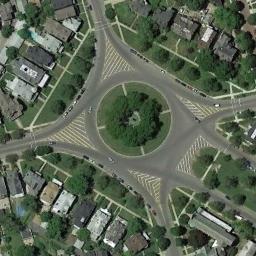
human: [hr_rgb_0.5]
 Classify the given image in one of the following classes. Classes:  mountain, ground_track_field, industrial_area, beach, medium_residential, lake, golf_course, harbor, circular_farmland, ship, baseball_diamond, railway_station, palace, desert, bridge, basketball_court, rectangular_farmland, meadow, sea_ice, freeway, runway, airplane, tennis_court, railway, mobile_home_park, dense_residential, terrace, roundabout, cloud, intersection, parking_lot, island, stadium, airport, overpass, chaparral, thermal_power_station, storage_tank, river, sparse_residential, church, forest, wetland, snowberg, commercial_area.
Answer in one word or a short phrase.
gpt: roundabout